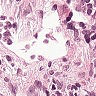
Metastatic tissue present: no